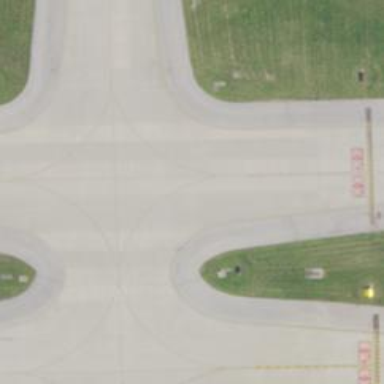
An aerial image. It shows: Image of taxiway at airport.